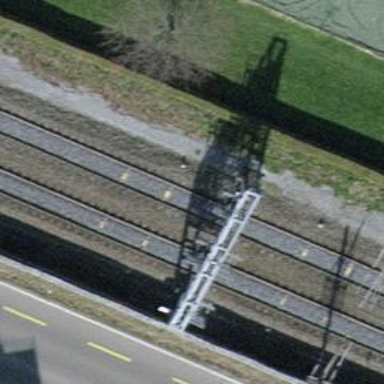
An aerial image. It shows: Railway signal.